Question: I am building a big menu with many of sub and sub sub menus at runtime in VBA (word)
I want to let every tail of the menu (we can just say every menu item) to be linked with sub so when menu item with caption xxx be clicked the xxx show up in message box
while building the menus
I used
'''
myMenu.Caption ="xxx"
myMenu.onAction ="MySub"
myMenu.Parameters = myMenu.Caption
'''
searching for how to use the .parameters
I found that I need to mention the menu object in MySub !!! (as MySub didn't take a parameter)
so this will not solve it :(
I want to pass the caption to MySub, so all menus work just like I mentioned above,
like this 'MySub(menuCaption as string)'
but I found that I have to use it like this
'''
MySub()
Msgbox myMenu.Parameter
end sub
'''
so in MySub if I need to mention myMenu then how it could be dynamic and work on all menu items,
Here is the sub which builds my menus
'''
Sub BuildCommentsMenu()
Dim men As CommandBarControl
Dim i%
Do
'test line to be removed
'If i > 299 Then Exit Do
If Len(commentsObjs(i).comment) = 0 Then Exit Do
Set men = categoriesObj.getMenuUponName(commentsObjs(i).Type_).Controls.Add(msoControlButton, , , , True)
With men
.caption = Left(commentsObjs(i).comment, 200)
If Len(commentsObjs(i).comment) > 200 Then .caption = .caption + "..."
.Visible = True
'uncomment next line when you put the functions
.OnAction = "fnMen" & CStr(commentsObjs(i).ID)
End With
Set commentsObjs(i).CommentMenu = men
i = i + 1
Loop
End Sub
'''

any clue ??
Thank you so much,
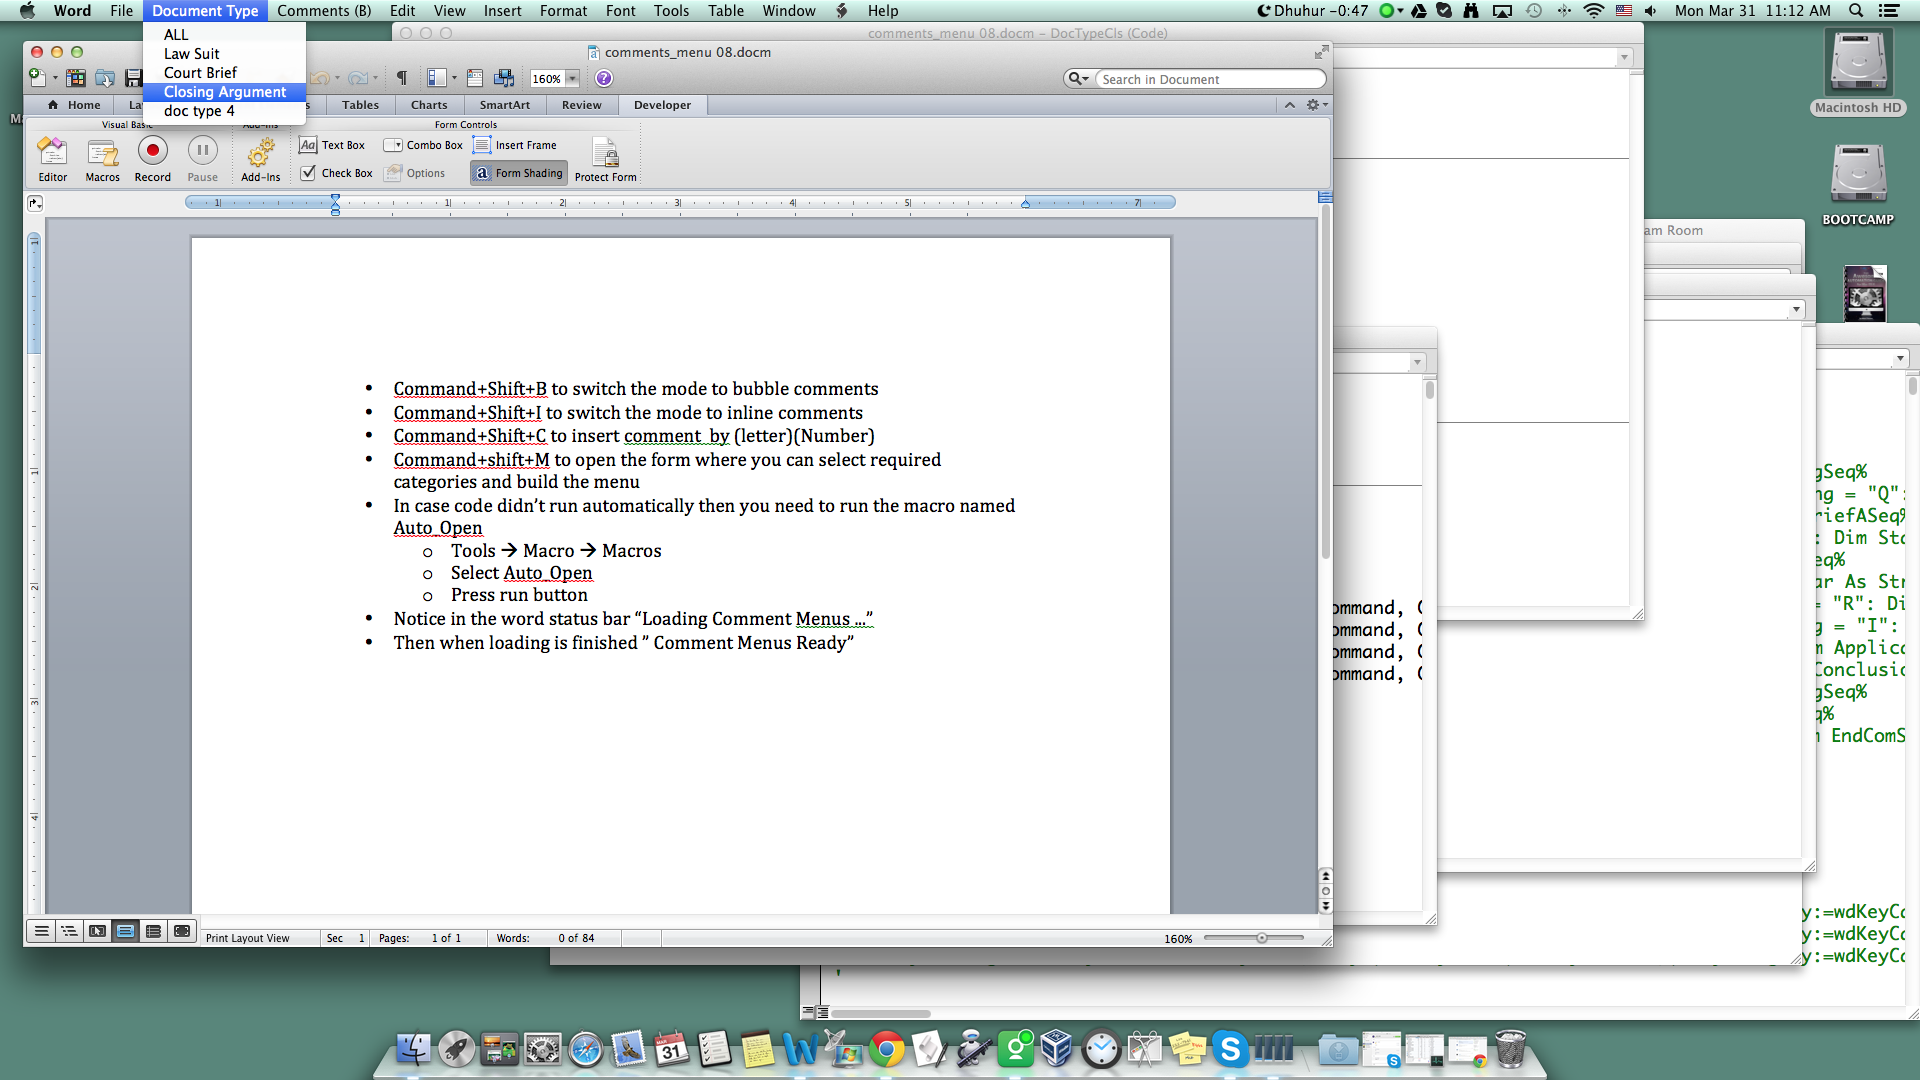
Answer: You have to build all your menus like this
'''
myMenu.Caption ="xxx" 'change this caption every time
myMenu.onAction ="MySub"
myMenu.Parameters = myMenu.Caption
'''
Then, in your sub, use
'''
Public Sub MySub()
MsgBox CommandBars.ActionControl.Parameter
End Sub
'''
This always give you the caption of the menu which was clicked.